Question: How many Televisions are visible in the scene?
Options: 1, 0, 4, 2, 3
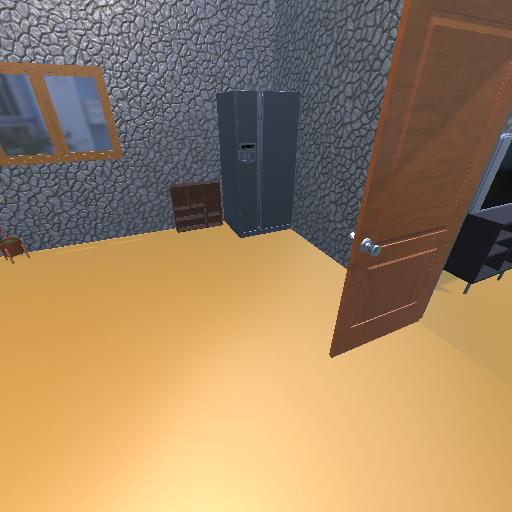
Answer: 1